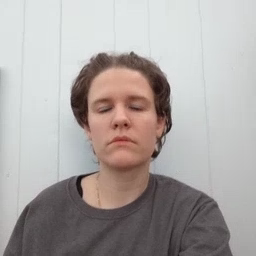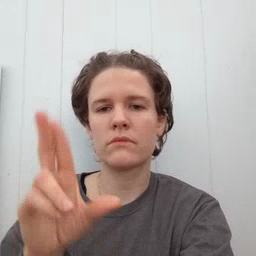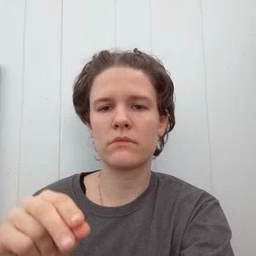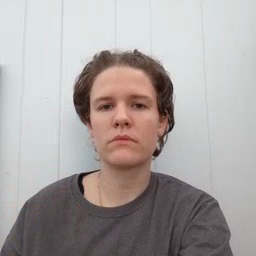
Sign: no